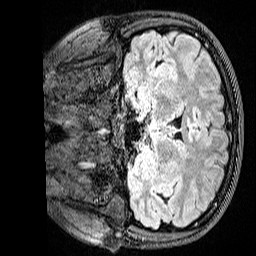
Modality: FLAIR
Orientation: coronal
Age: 20
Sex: female
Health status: healthy
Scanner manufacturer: siemens
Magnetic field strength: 3 T
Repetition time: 5 s
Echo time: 0.388 s